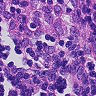
Metastatic tissue present: no